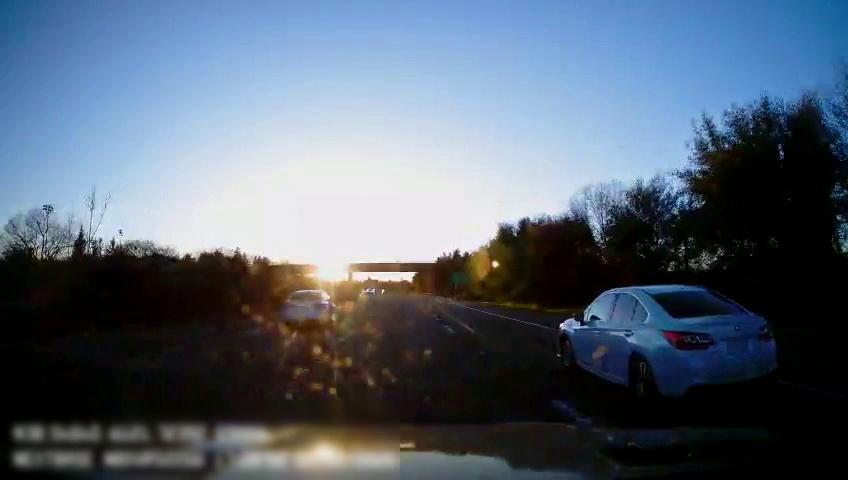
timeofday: Day
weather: Sunny
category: Drivable Space
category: Vehicles | Car
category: Vehicles | SUV
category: Vehicles | SUV
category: Lanes | Alternate Lane
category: Lanes | Current Lane
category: Lanes | Current Lane
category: Lanes | Alternate Lane
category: Traffic | Signs